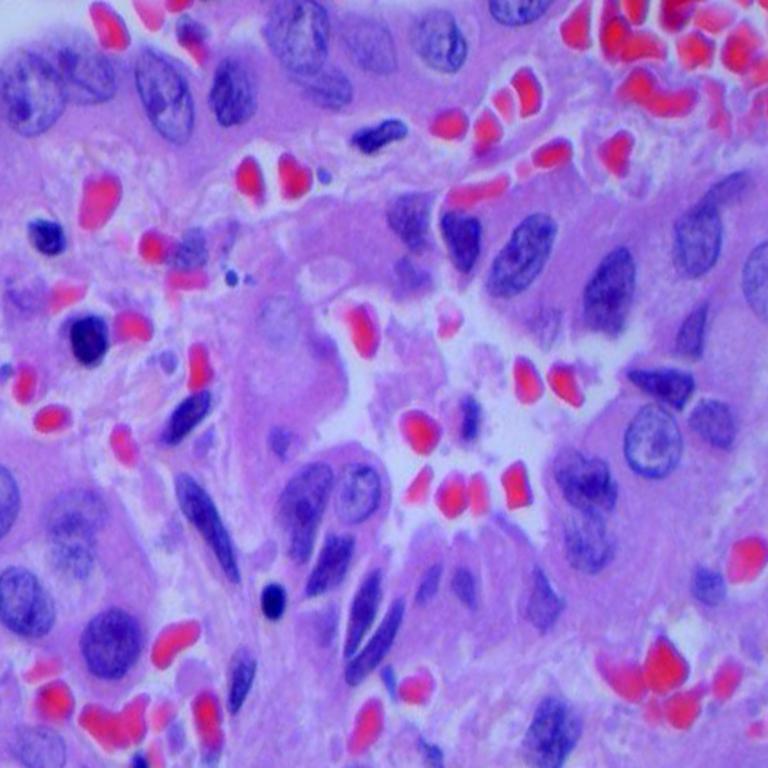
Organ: lung
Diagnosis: adenocarcinomas